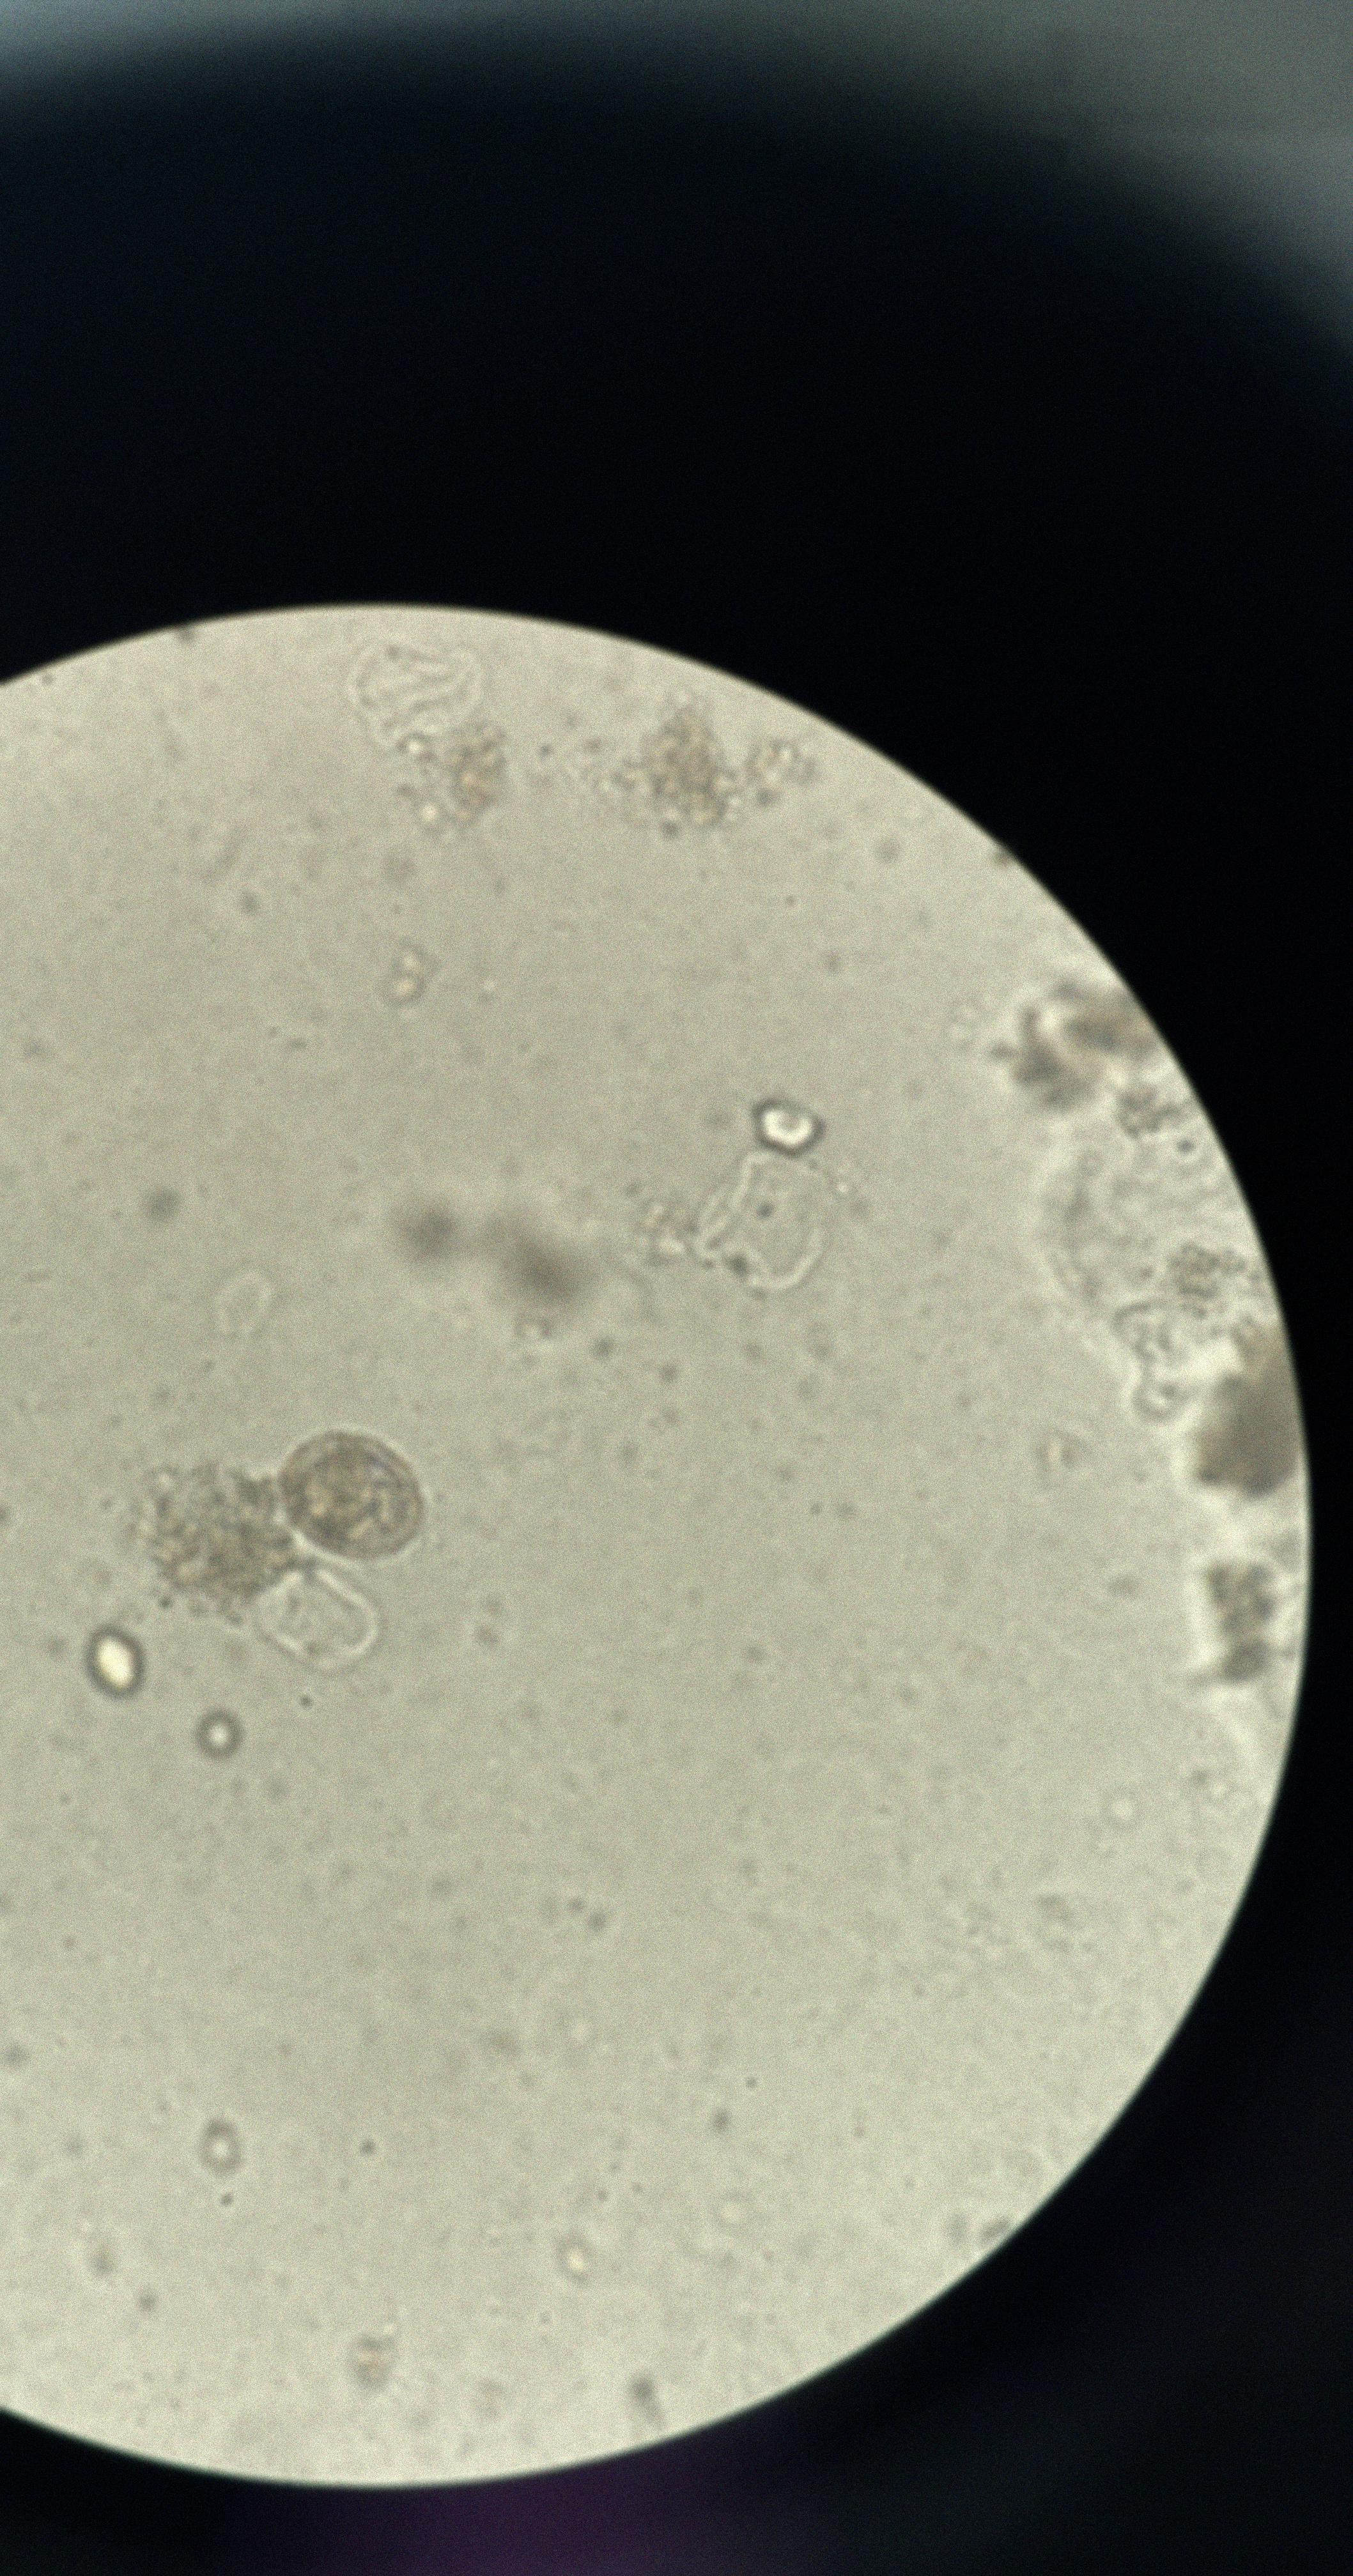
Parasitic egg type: Hymenolepis nana